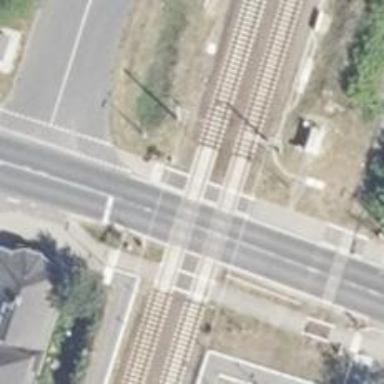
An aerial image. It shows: Railway crossing.